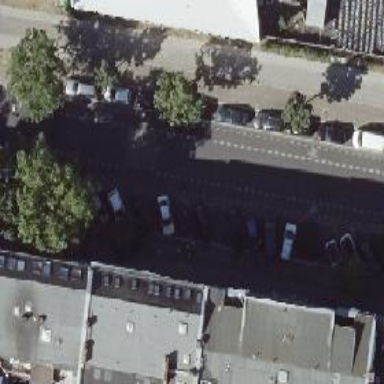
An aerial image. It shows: Residential road with asphalt surface. It has separate cycle lane and sidewalk. There is parking lane on the right side.